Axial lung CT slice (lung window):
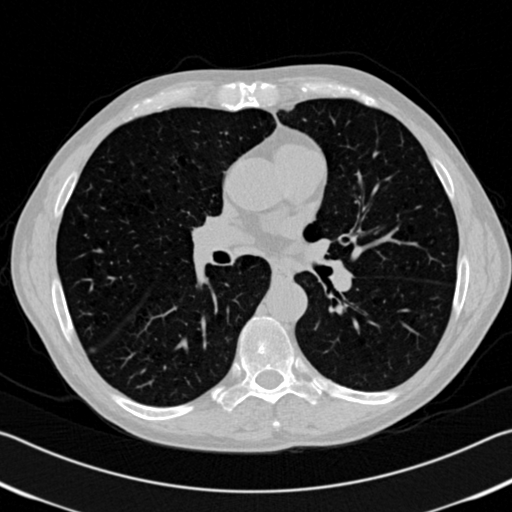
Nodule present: no